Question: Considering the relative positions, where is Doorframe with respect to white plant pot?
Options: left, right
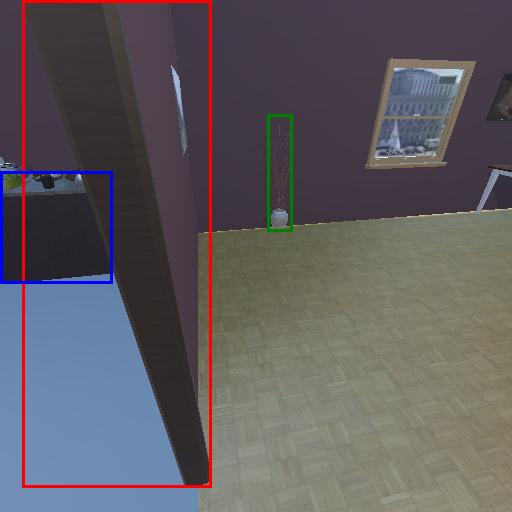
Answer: left